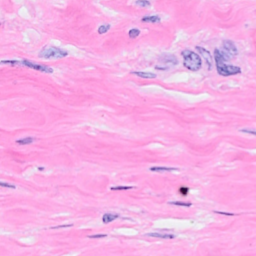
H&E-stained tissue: Breast